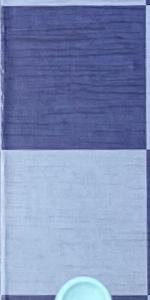
Label: Empty